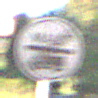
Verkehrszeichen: EndeMautpflicht
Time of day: MorningAfternoon
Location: Outdoor (Suburban)
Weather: Clear
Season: NotSpecified
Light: Natural